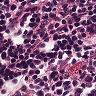
Metastatic tissue present: no